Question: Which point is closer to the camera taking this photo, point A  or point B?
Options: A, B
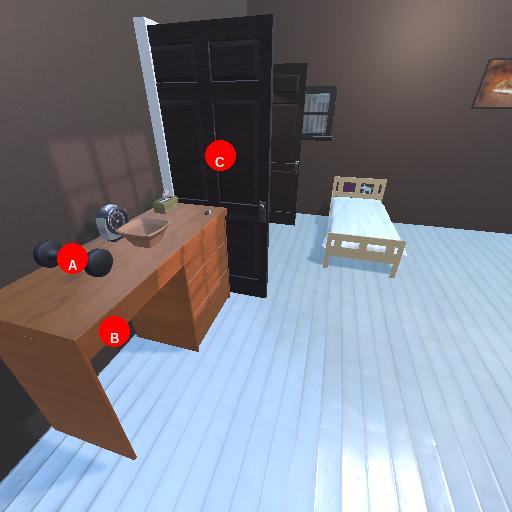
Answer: A